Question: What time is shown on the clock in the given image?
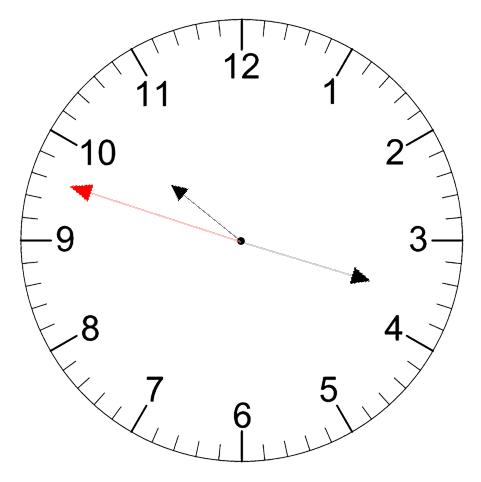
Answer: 10:17:48